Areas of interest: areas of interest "Hui 8·Mingshi Hotel (Shaoxing Molacheng Branch)"
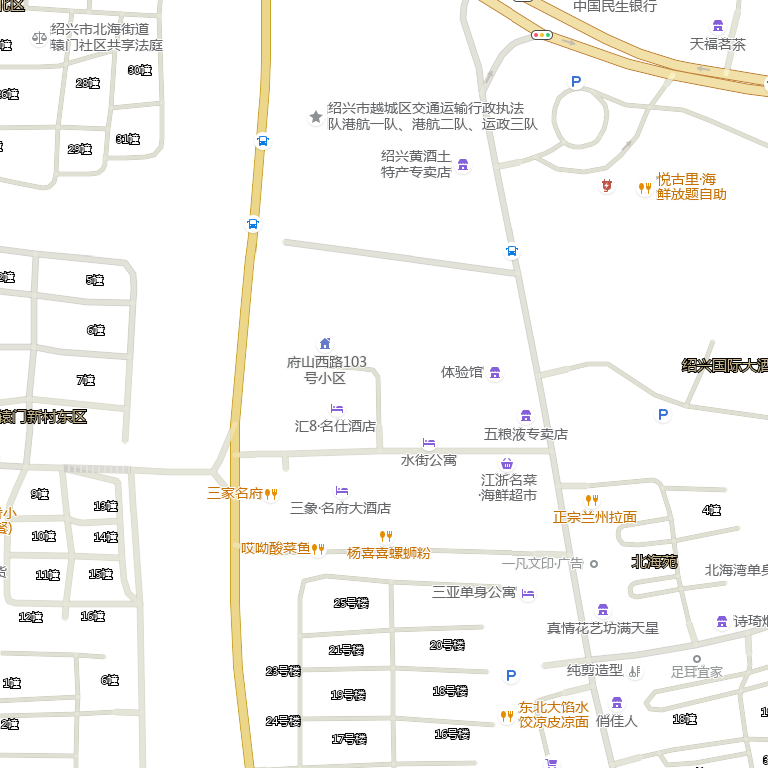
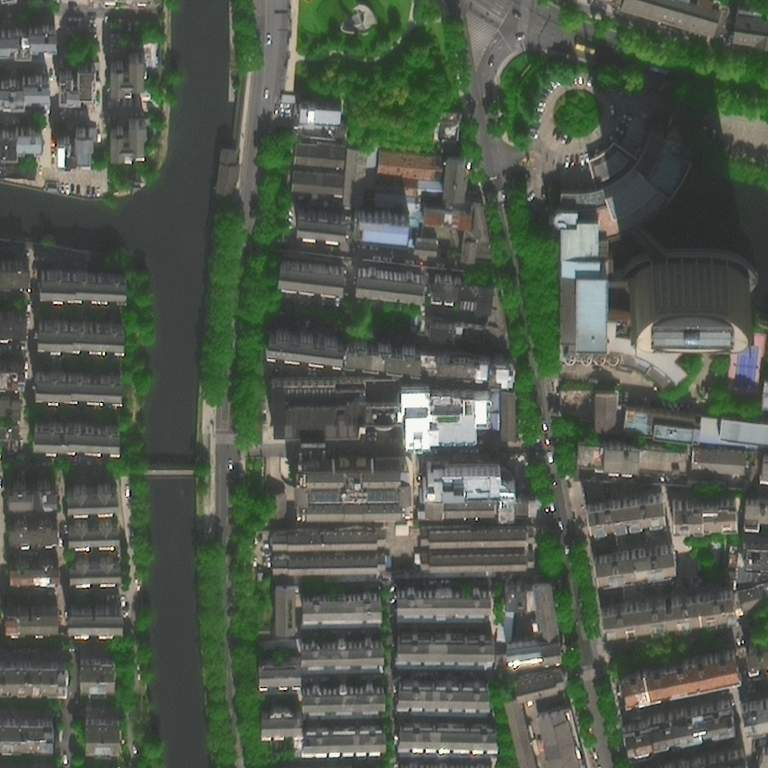